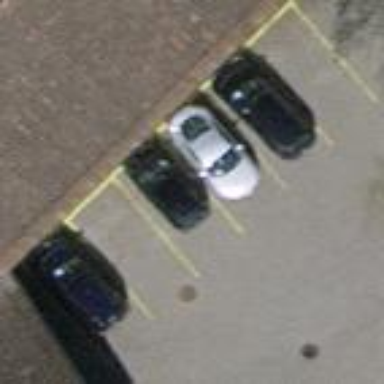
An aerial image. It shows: Parking area with surface.